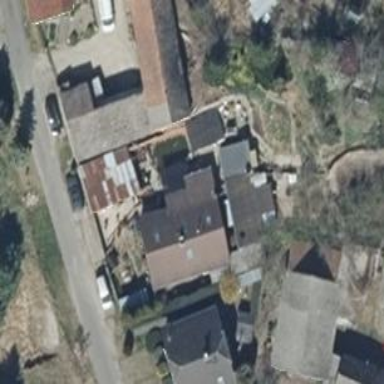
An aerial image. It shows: House with gabled roof oriented along the structure.